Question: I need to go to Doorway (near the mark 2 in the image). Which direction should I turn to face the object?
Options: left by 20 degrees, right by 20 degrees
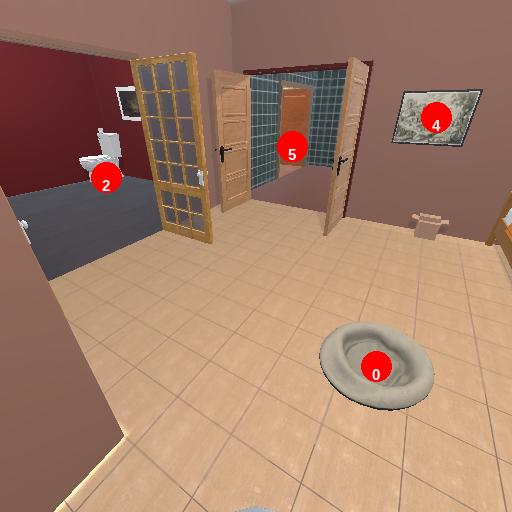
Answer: left by 20 degrees